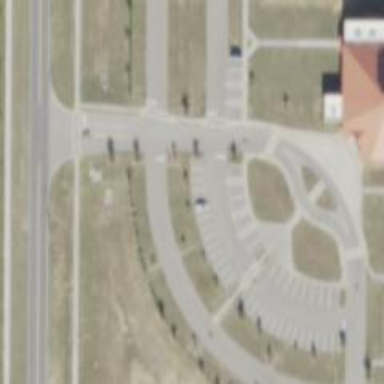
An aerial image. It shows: Parking space is available.